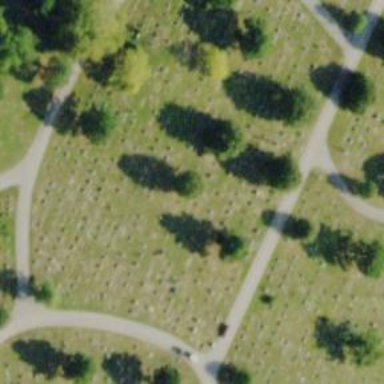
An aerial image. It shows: Sector in the cemetery.